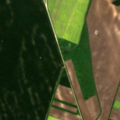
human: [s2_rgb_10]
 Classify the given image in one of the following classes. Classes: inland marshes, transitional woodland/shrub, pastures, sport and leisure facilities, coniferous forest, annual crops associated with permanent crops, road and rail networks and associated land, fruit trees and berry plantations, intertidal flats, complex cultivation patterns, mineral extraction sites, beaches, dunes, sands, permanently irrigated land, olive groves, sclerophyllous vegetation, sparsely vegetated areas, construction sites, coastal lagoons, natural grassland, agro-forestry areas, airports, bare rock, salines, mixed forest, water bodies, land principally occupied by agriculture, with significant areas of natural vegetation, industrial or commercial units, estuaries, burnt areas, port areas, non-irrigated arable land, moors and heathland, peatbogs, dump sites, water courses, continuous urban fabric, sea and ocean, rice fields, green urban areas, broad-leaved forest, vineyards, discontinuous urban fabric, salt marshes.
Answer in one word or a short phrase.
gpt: non-irrigated arable land